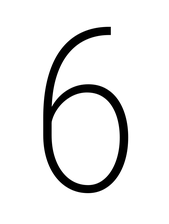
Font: Roboto_Condensed_ExtraLight